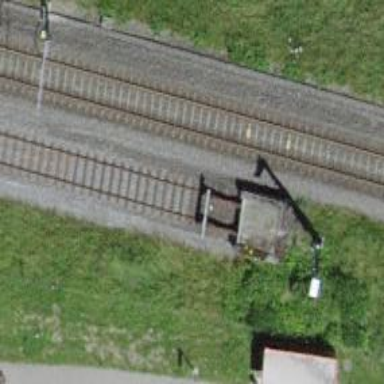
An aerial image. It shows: Railway buffer stop.